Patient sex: M
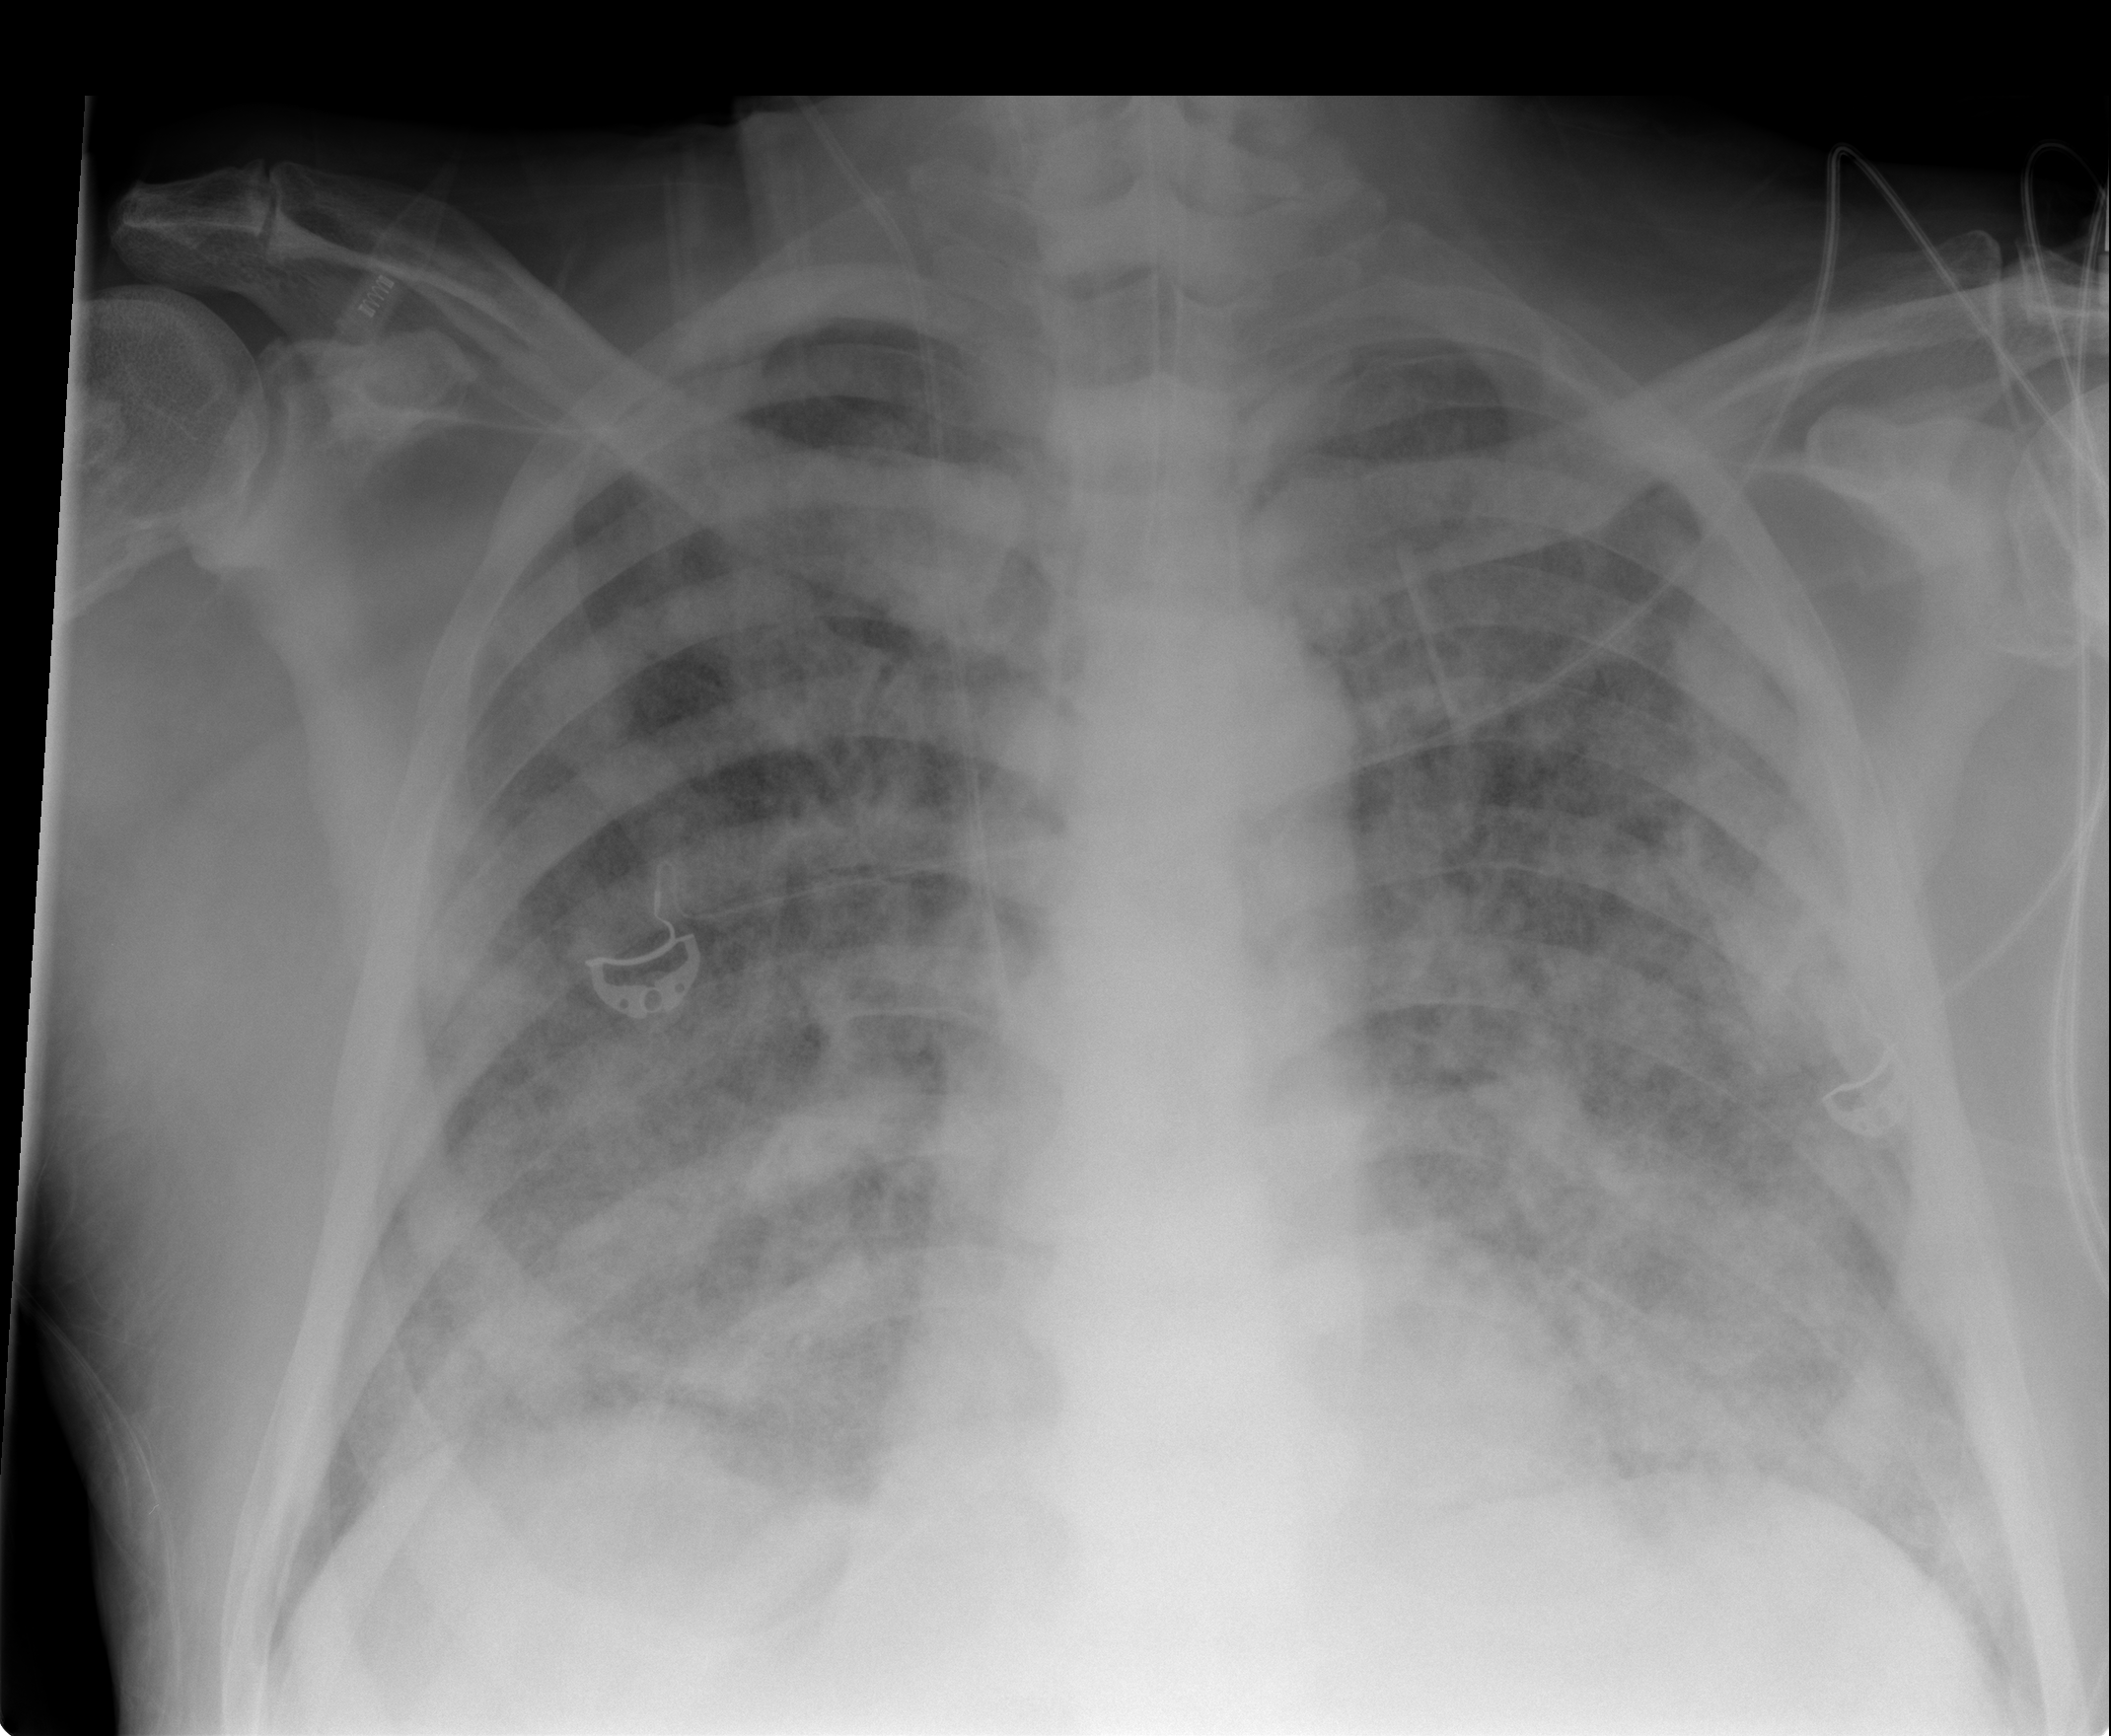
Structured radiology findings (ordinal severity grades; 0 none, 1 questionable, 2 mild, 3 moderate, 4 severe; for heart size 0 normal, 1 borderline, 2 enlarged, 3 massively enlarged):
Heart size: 0
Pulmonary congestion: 2
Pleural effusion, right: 0
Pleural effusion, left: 0
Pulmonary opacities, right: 4
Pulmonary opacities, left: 4
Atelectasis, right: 2
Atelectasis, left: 2